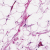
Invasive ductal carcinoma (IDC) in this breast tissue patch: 0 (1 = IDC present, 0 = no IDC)